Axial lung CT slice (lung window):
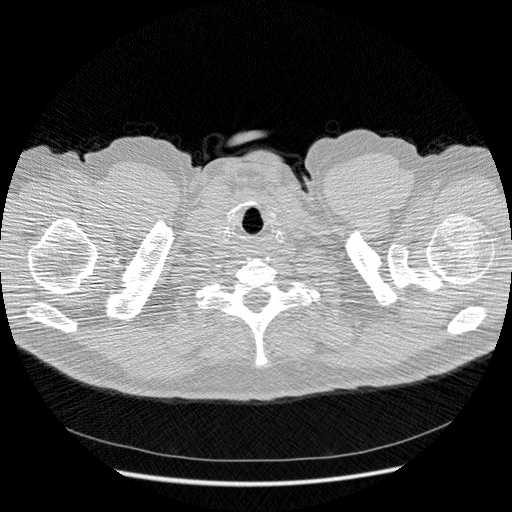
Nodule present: no